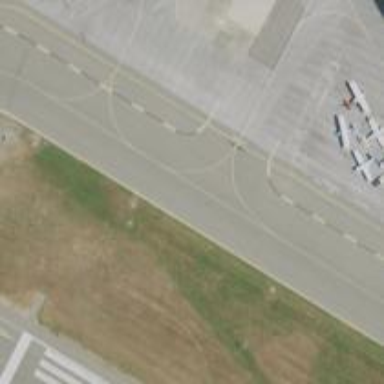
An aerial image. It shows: View of taxiway at the airport.